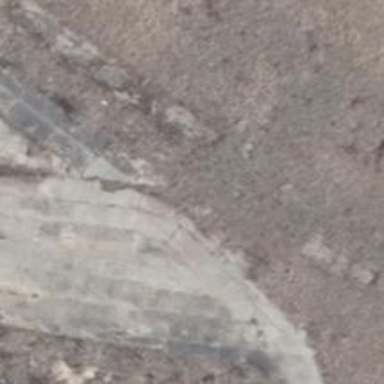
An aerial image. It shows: Abandoned railway.